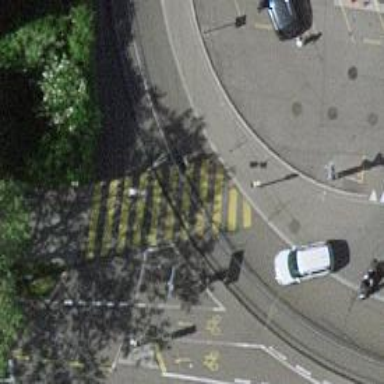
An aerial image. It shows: Road crossing with traffic signals.